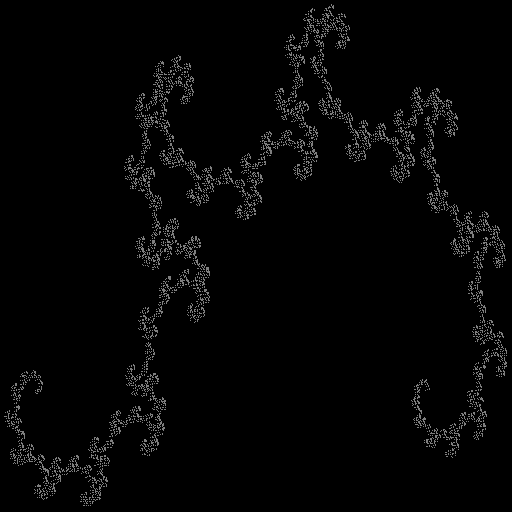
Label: gold_dragon